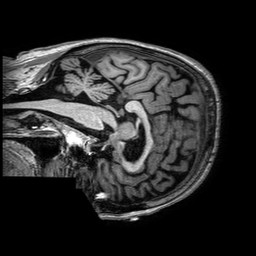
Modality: T1w
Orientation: sagittal
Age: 72
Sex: female
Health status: ill
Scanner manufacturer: philips
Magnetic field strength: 3 T
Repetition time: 0.006584 s
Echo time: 0.002976 s